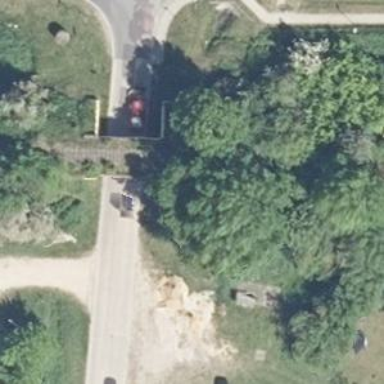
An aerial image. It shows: Abandoned railway bridge.